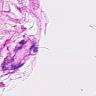
Metastatic tissue present: no